三年级 · 算术
有 39 朵花, 每 3 朵扎成一束, 这些花能扎几束? 如图坚式中箭头所指的“3”表示（ ）。

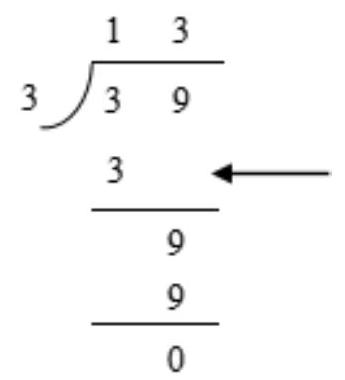
A. 分走了 3 朵花
B. 分走了 30 朵花
C. 分走了 9 朵花
D. 分走了 39 朵花
答案: B
解析: $\mathrm{B}$

【分析】根据一位数除两位数的计算以及各个数位上数的意义进行解答即可。

【详解】 3 是十位上的 1 乘 3 得到的, 表示 10 束分走的的花的数量, $10 \times 3=30$ (朵)。

竖式中箭头所指的“ 3 ”表示分走了 30 朵花。

故答案为: B

【点睛】本题考查一位数除两位数的计算以及各个数位上数的意义。理解题意, 找出数量关系, 列式计算即可。